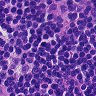
Metastatic tissue present: no